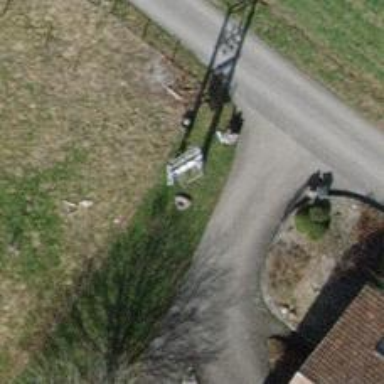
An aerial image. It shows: Distribution transformer on power pole.